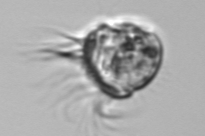
Label: Leegaardiella_ovalis